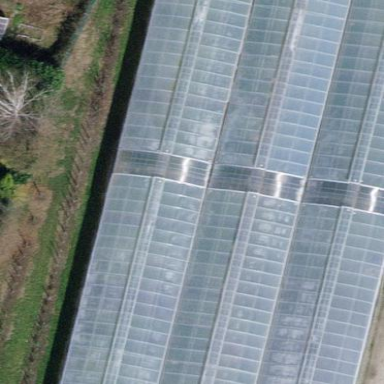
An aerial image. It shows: Greenhouse.